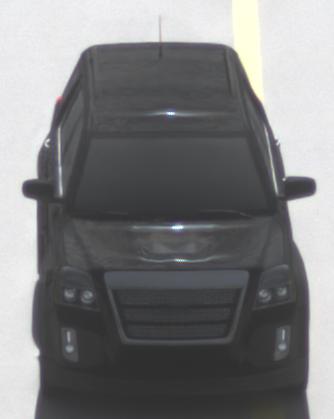
Make: GMC
Model: Terrain
Detailed model: Gen. 1
Model produced from: 2009
Model produced until: 2017
Doors: 5
Color: black
Road condition: dry road
Daytime: morning or afternoon
Contrast: low contrast